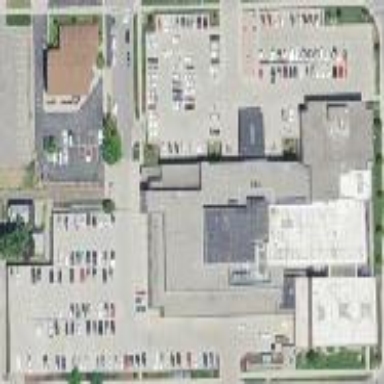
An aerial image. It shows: Healthcare facility identified as hospital.